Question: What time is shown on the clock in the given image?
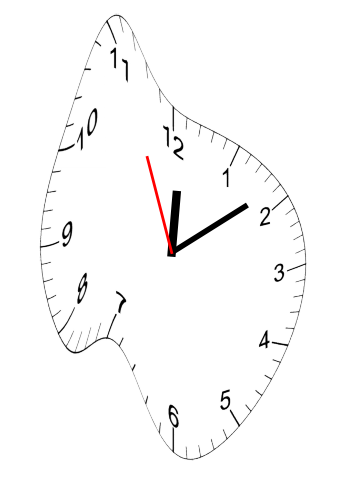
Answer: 12:08:56